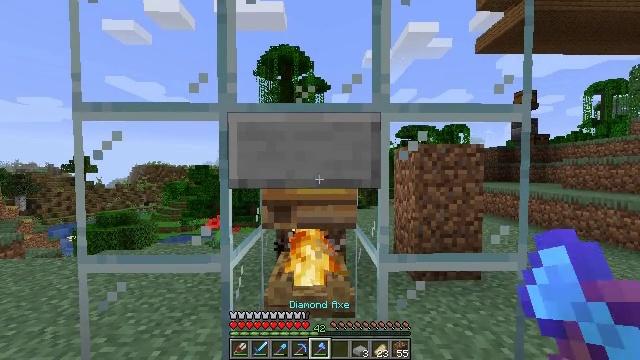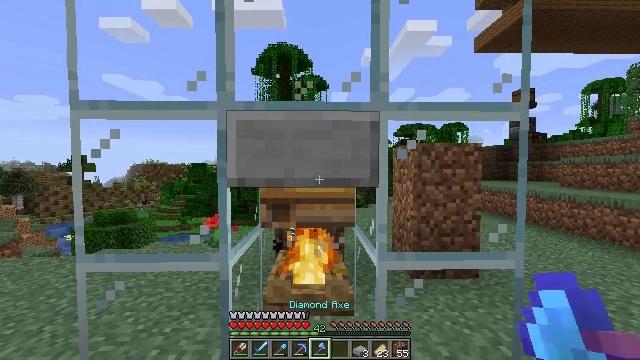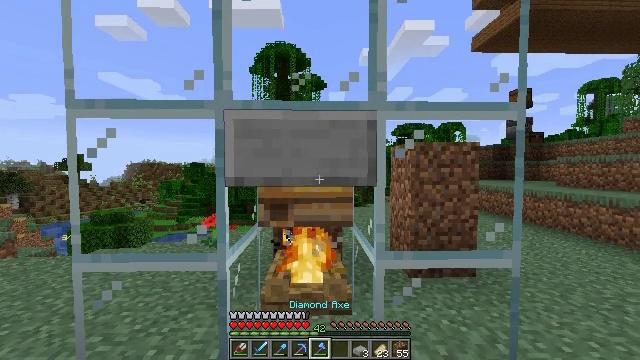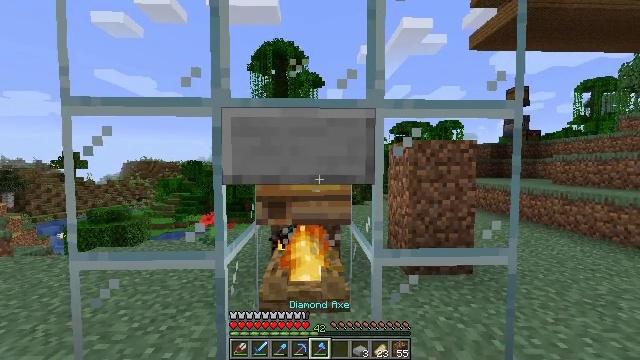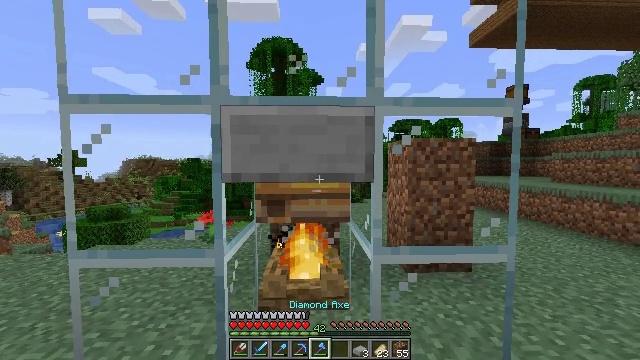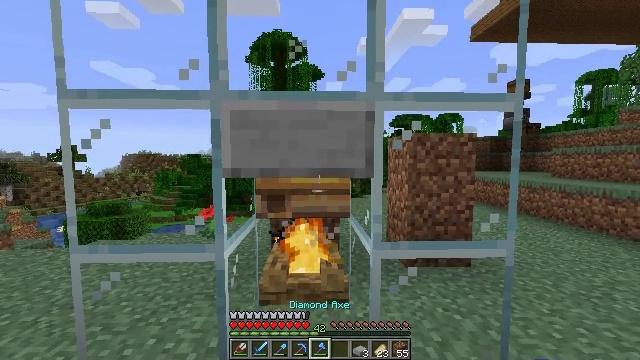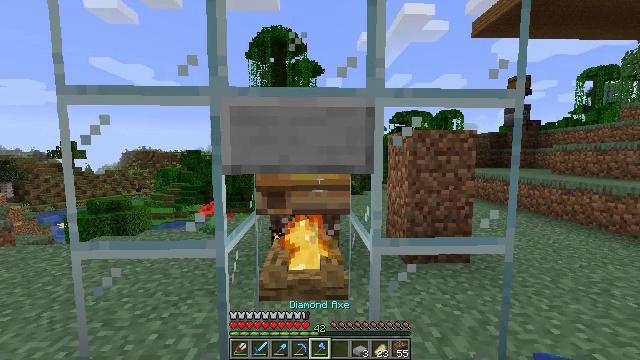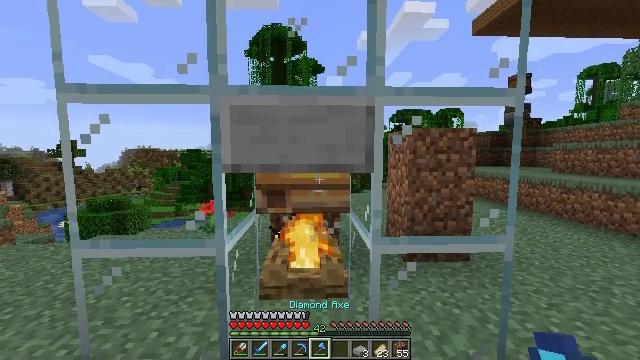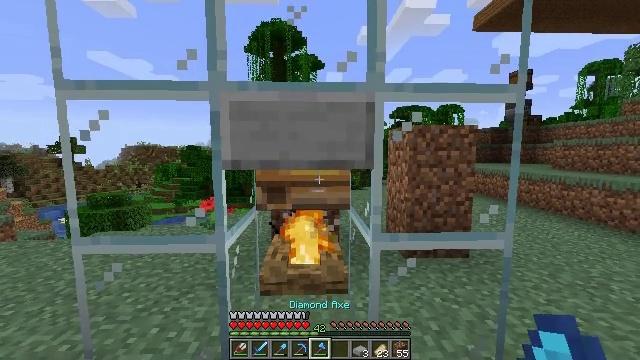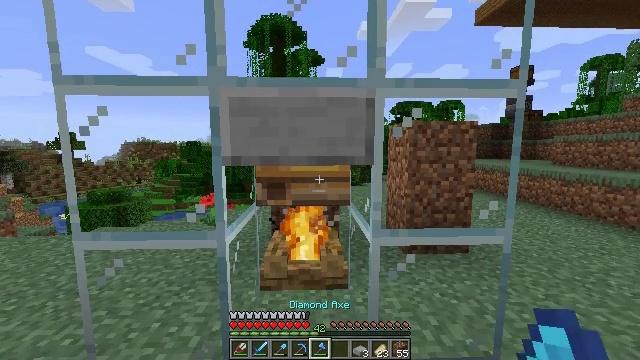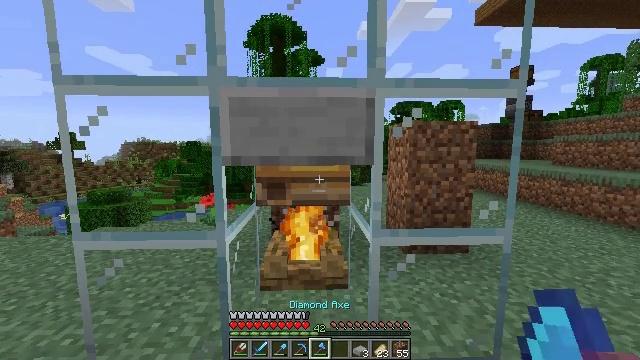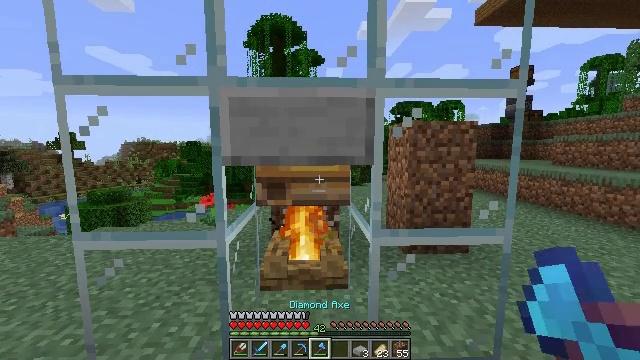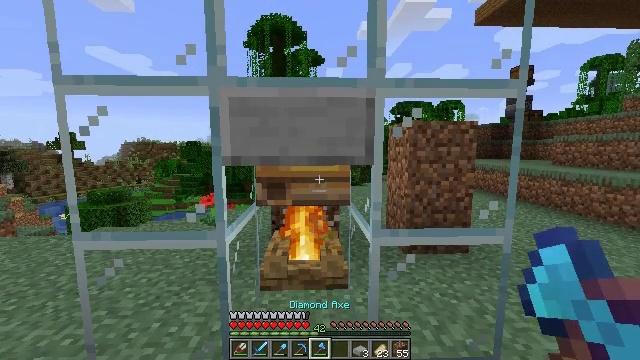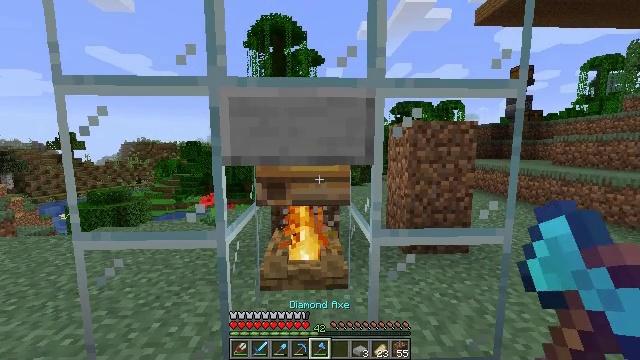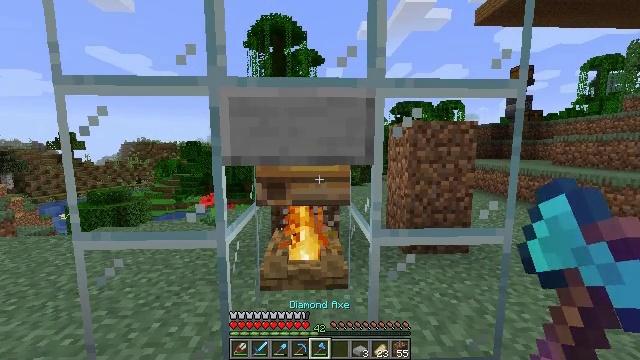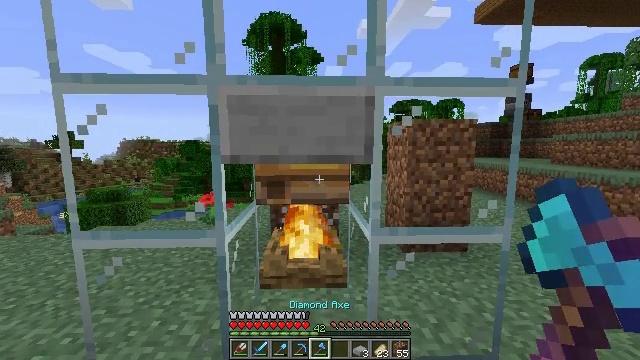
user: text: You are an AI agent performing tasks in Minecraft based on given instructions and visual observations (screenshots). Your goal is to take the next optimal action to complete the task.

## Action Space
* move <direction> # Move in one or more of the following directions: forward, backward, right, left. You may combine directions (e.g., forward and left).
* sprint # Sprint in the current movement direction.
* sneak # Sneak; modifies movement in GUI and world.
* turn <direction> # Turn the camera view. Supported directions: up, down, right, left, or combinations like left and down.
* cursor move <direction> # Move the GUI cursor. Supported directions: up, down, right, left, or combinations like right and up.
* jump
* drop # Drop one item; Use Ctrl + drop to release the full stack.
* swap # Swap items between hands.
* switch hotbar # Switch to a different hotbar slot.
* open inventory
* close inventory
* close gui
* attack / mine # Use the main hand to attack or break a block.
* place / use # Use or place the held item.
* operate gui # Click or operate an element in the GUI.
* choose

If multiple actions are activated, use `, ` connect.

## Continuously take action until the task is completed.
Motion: motion action
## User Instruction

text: Mine the bee nest.
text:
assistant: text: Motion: no_op
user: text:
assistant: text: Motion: no_op
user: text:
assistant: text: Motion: no_op
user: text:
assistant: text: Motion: no_op
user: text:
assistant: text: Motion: turn down
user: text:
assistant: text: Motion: no_op
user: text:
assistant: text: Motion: no_op
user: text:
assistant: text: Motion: no_op
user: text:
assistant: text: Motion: no_op
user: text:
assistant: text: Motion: no_op
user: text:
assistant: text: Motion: no_op
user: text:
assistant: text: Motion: no_op
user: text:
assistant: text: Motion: no_op
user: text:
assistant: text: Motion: no_op
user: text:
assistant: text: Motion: no_op
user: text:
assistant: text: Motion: no_op
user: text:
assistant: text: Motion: no_op
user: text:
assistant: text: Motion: no_op
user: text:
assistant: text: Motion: no_op
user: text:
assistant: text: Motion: no_op
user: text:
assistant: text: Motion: attack / mine
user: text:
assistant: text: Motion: attack / mine
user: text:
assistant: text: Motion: attack / mine
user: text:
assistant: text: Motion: attack / mine
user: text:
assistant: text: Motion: attack / mine
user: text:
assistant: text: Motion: attack / mine
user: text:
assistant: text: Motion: attack / mine